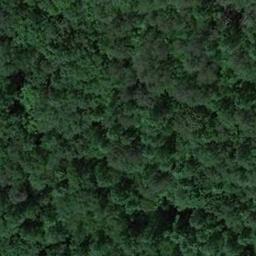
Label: forest